Current action and preconditions to check: path_clear

Your task: For each precondition in the list above, predict whether it will hold at this action.

Consider the current scene as observed from the mobile robot's camera, and analyze the predicted future states of all dynamic agents (e.g., people, animals, vehicles, or any moving entities) within the NEXT SECOND.

IMPORTANT: Only answer "very likely" if you are absolutely certain—based on strong, clear evidence—that a dynamic agent will violate the precondition in the predicted future state. Do NOT answer "very likely" for unlikely, ambiguous, or low-probability risks.

Ask yourself for each precondition: Is there a high probability, with clear and convincing evidence, that the predicted future states of any dynamic agent will interfere with the predicted future state of the currently executing action within the NEXT SECOND, causing that precondition to fail?

Assess the risk level based on these predictions. Use "likely" or "very likely" if motions create a clear risk of interference.

Use "neutral" or "improbable" if agents are nearby but their predicted paths are clearly diverging or non-conflicting.

Failure Risk Categories: "very improbable", "improbable", "neutral", "likely", "very likely"

Answer Format: Output ONLY the probability_of_failure value from these categories: "very improbable", "improbable", "neutral", "likely", "very likely"

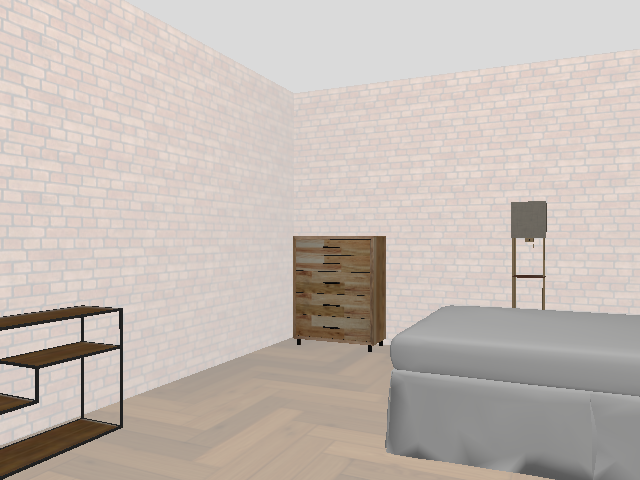

Answer: very improbable